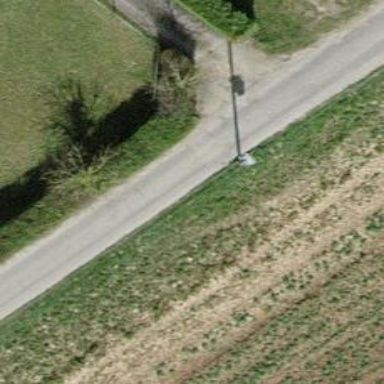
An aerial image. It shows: Hedge acting as barrier.